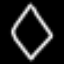
Label: diamond